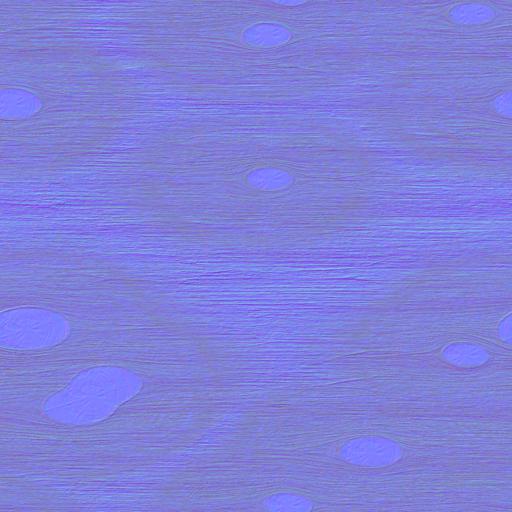
wood